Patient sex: M
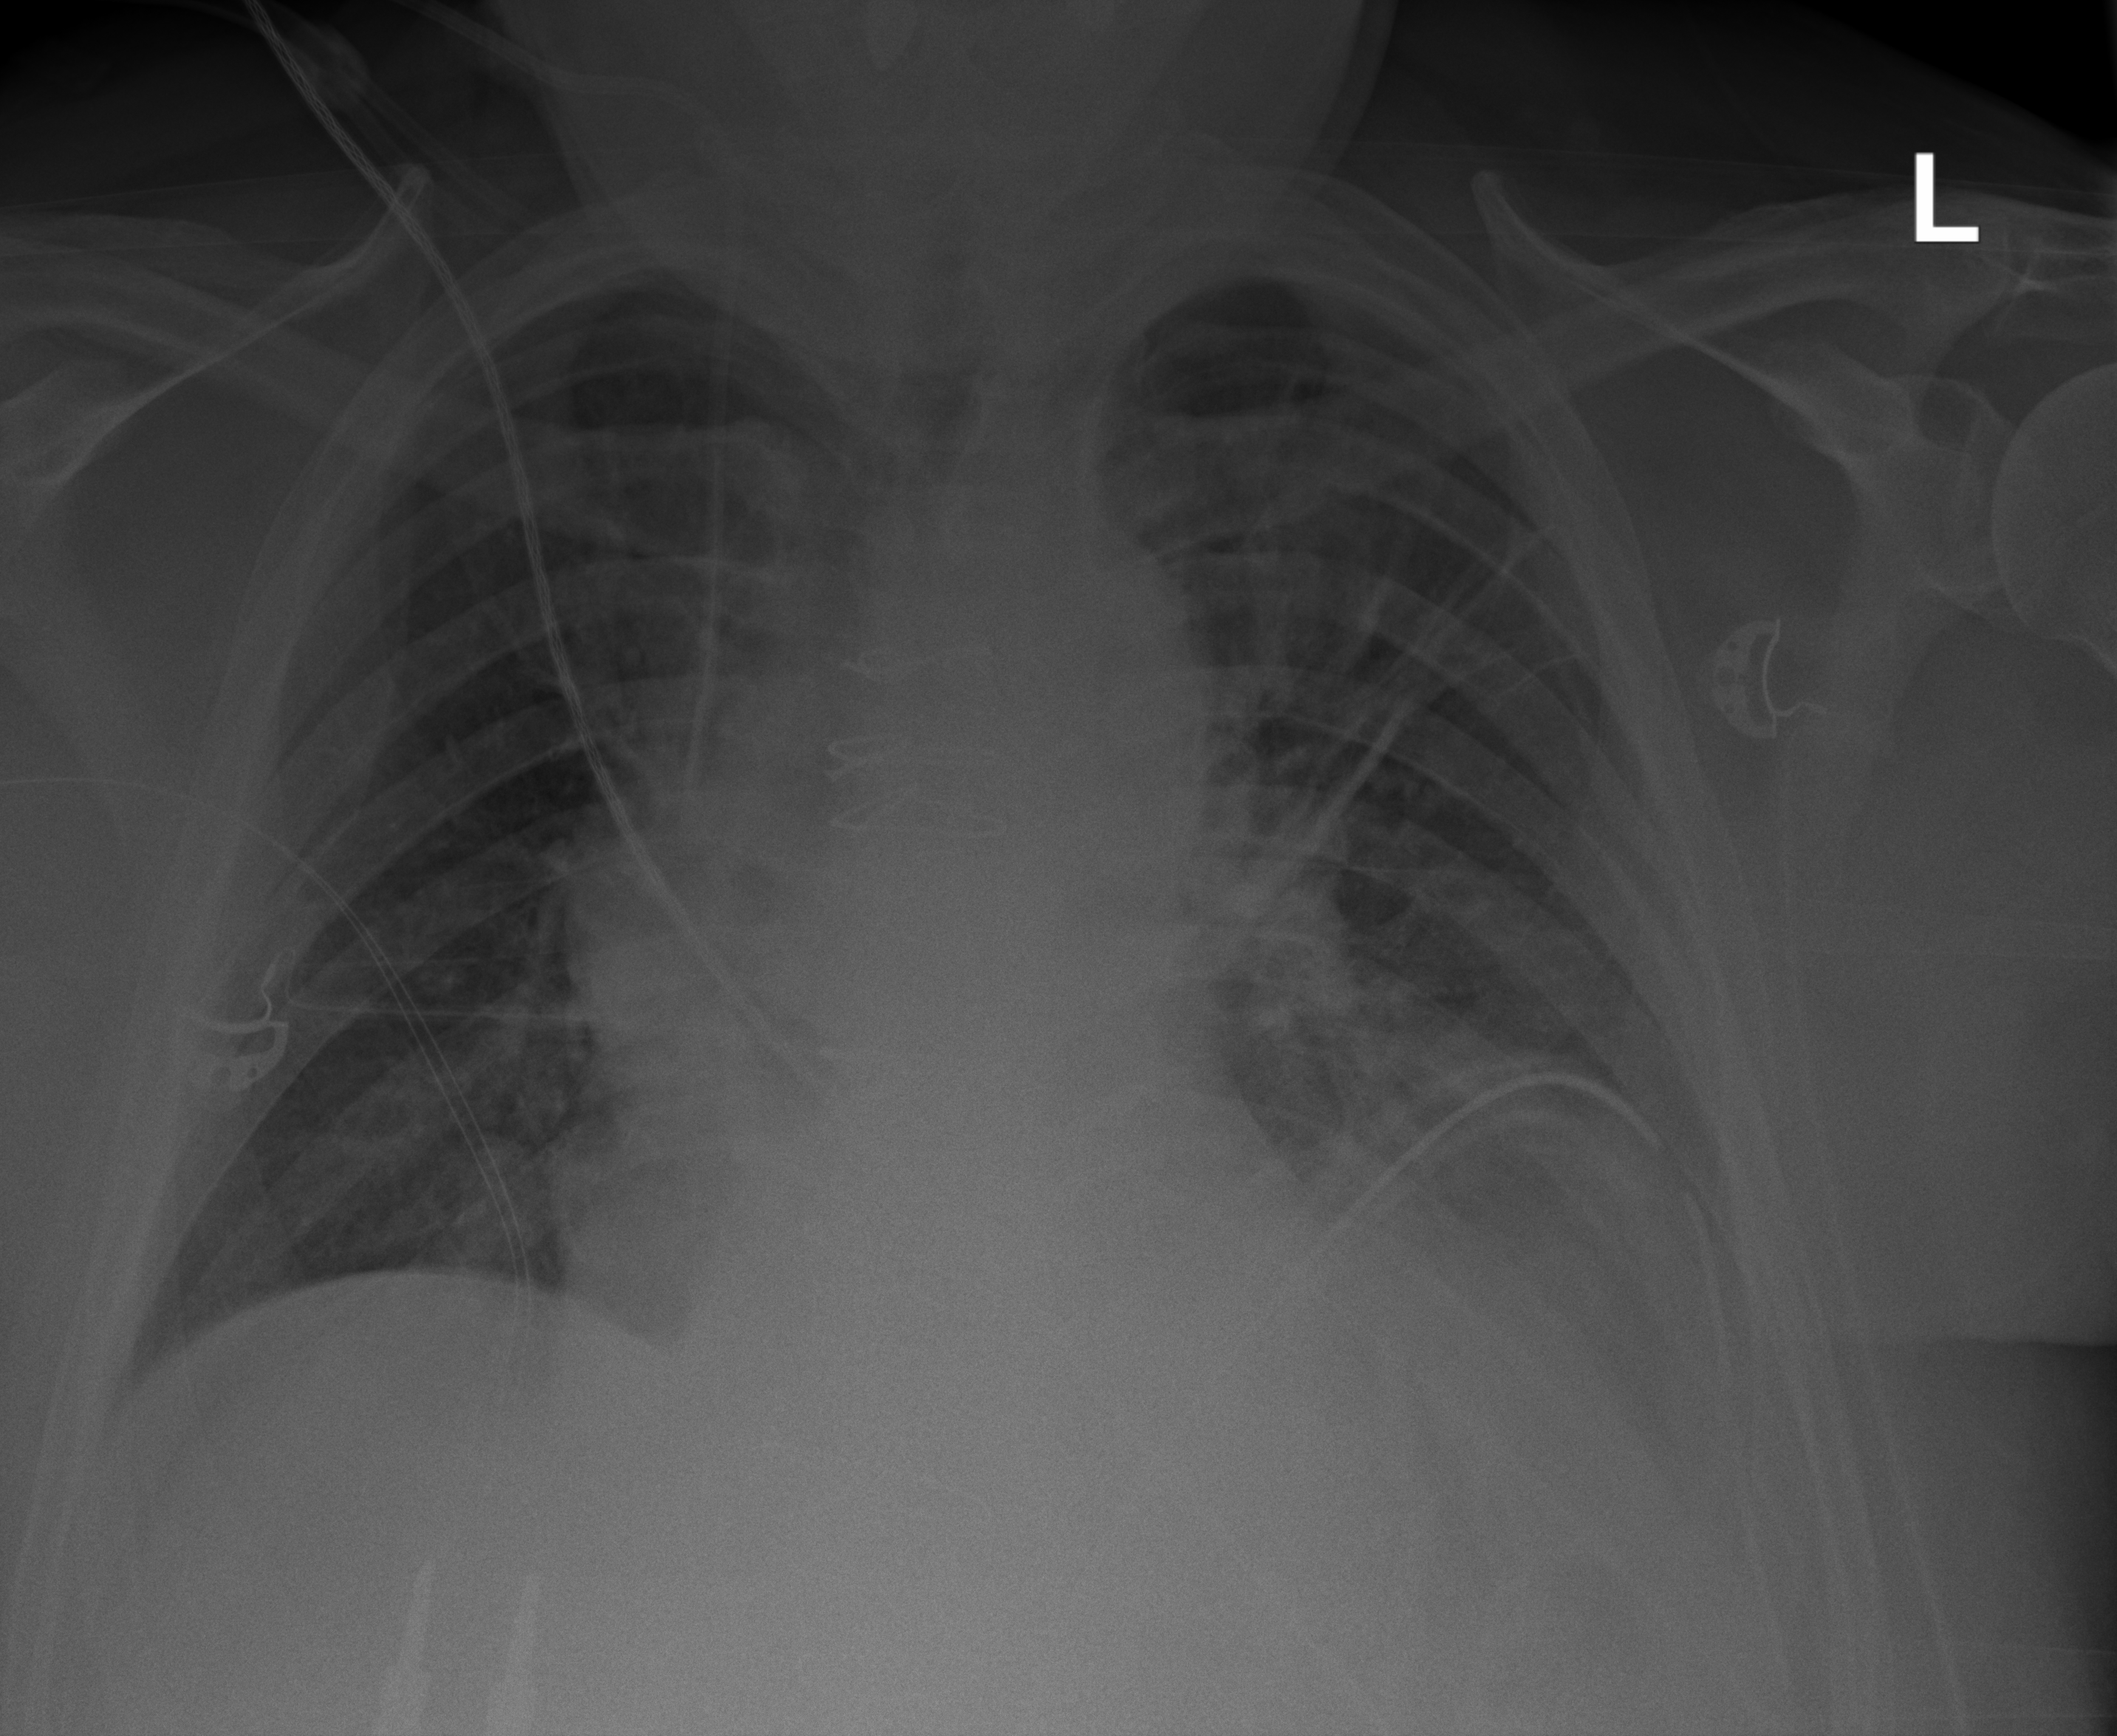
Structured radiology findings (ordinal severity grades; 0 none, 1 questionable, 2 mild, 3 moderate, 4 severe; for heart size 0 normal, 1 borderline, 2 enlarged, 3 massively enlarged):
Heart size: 0
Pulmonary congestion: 2
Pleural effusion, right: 0
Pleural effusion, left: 2
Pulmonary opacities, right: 0
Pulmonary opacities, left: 2
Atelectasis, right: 0
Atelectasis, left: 2